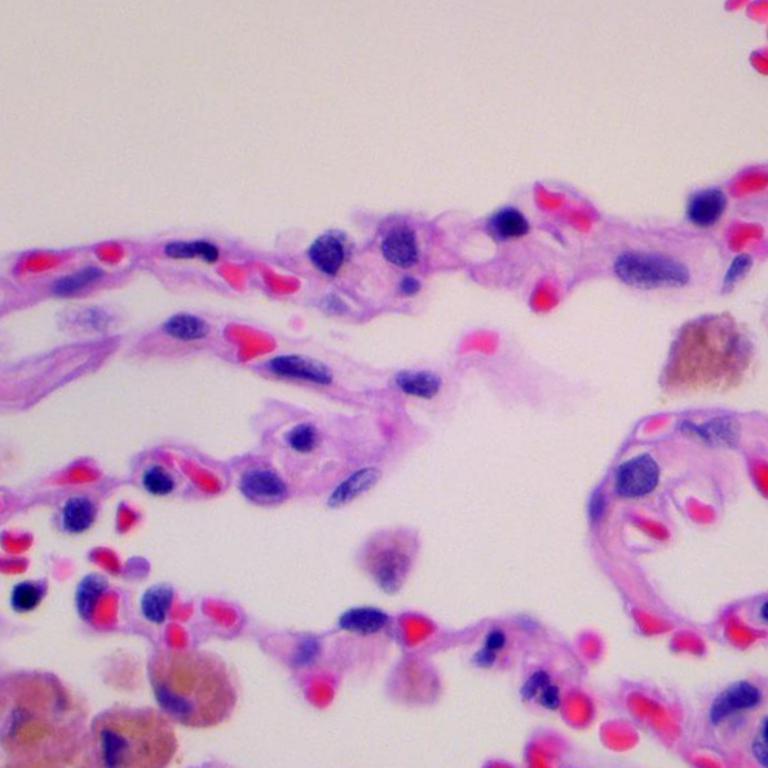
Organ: lung
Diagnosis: benign